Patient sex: M
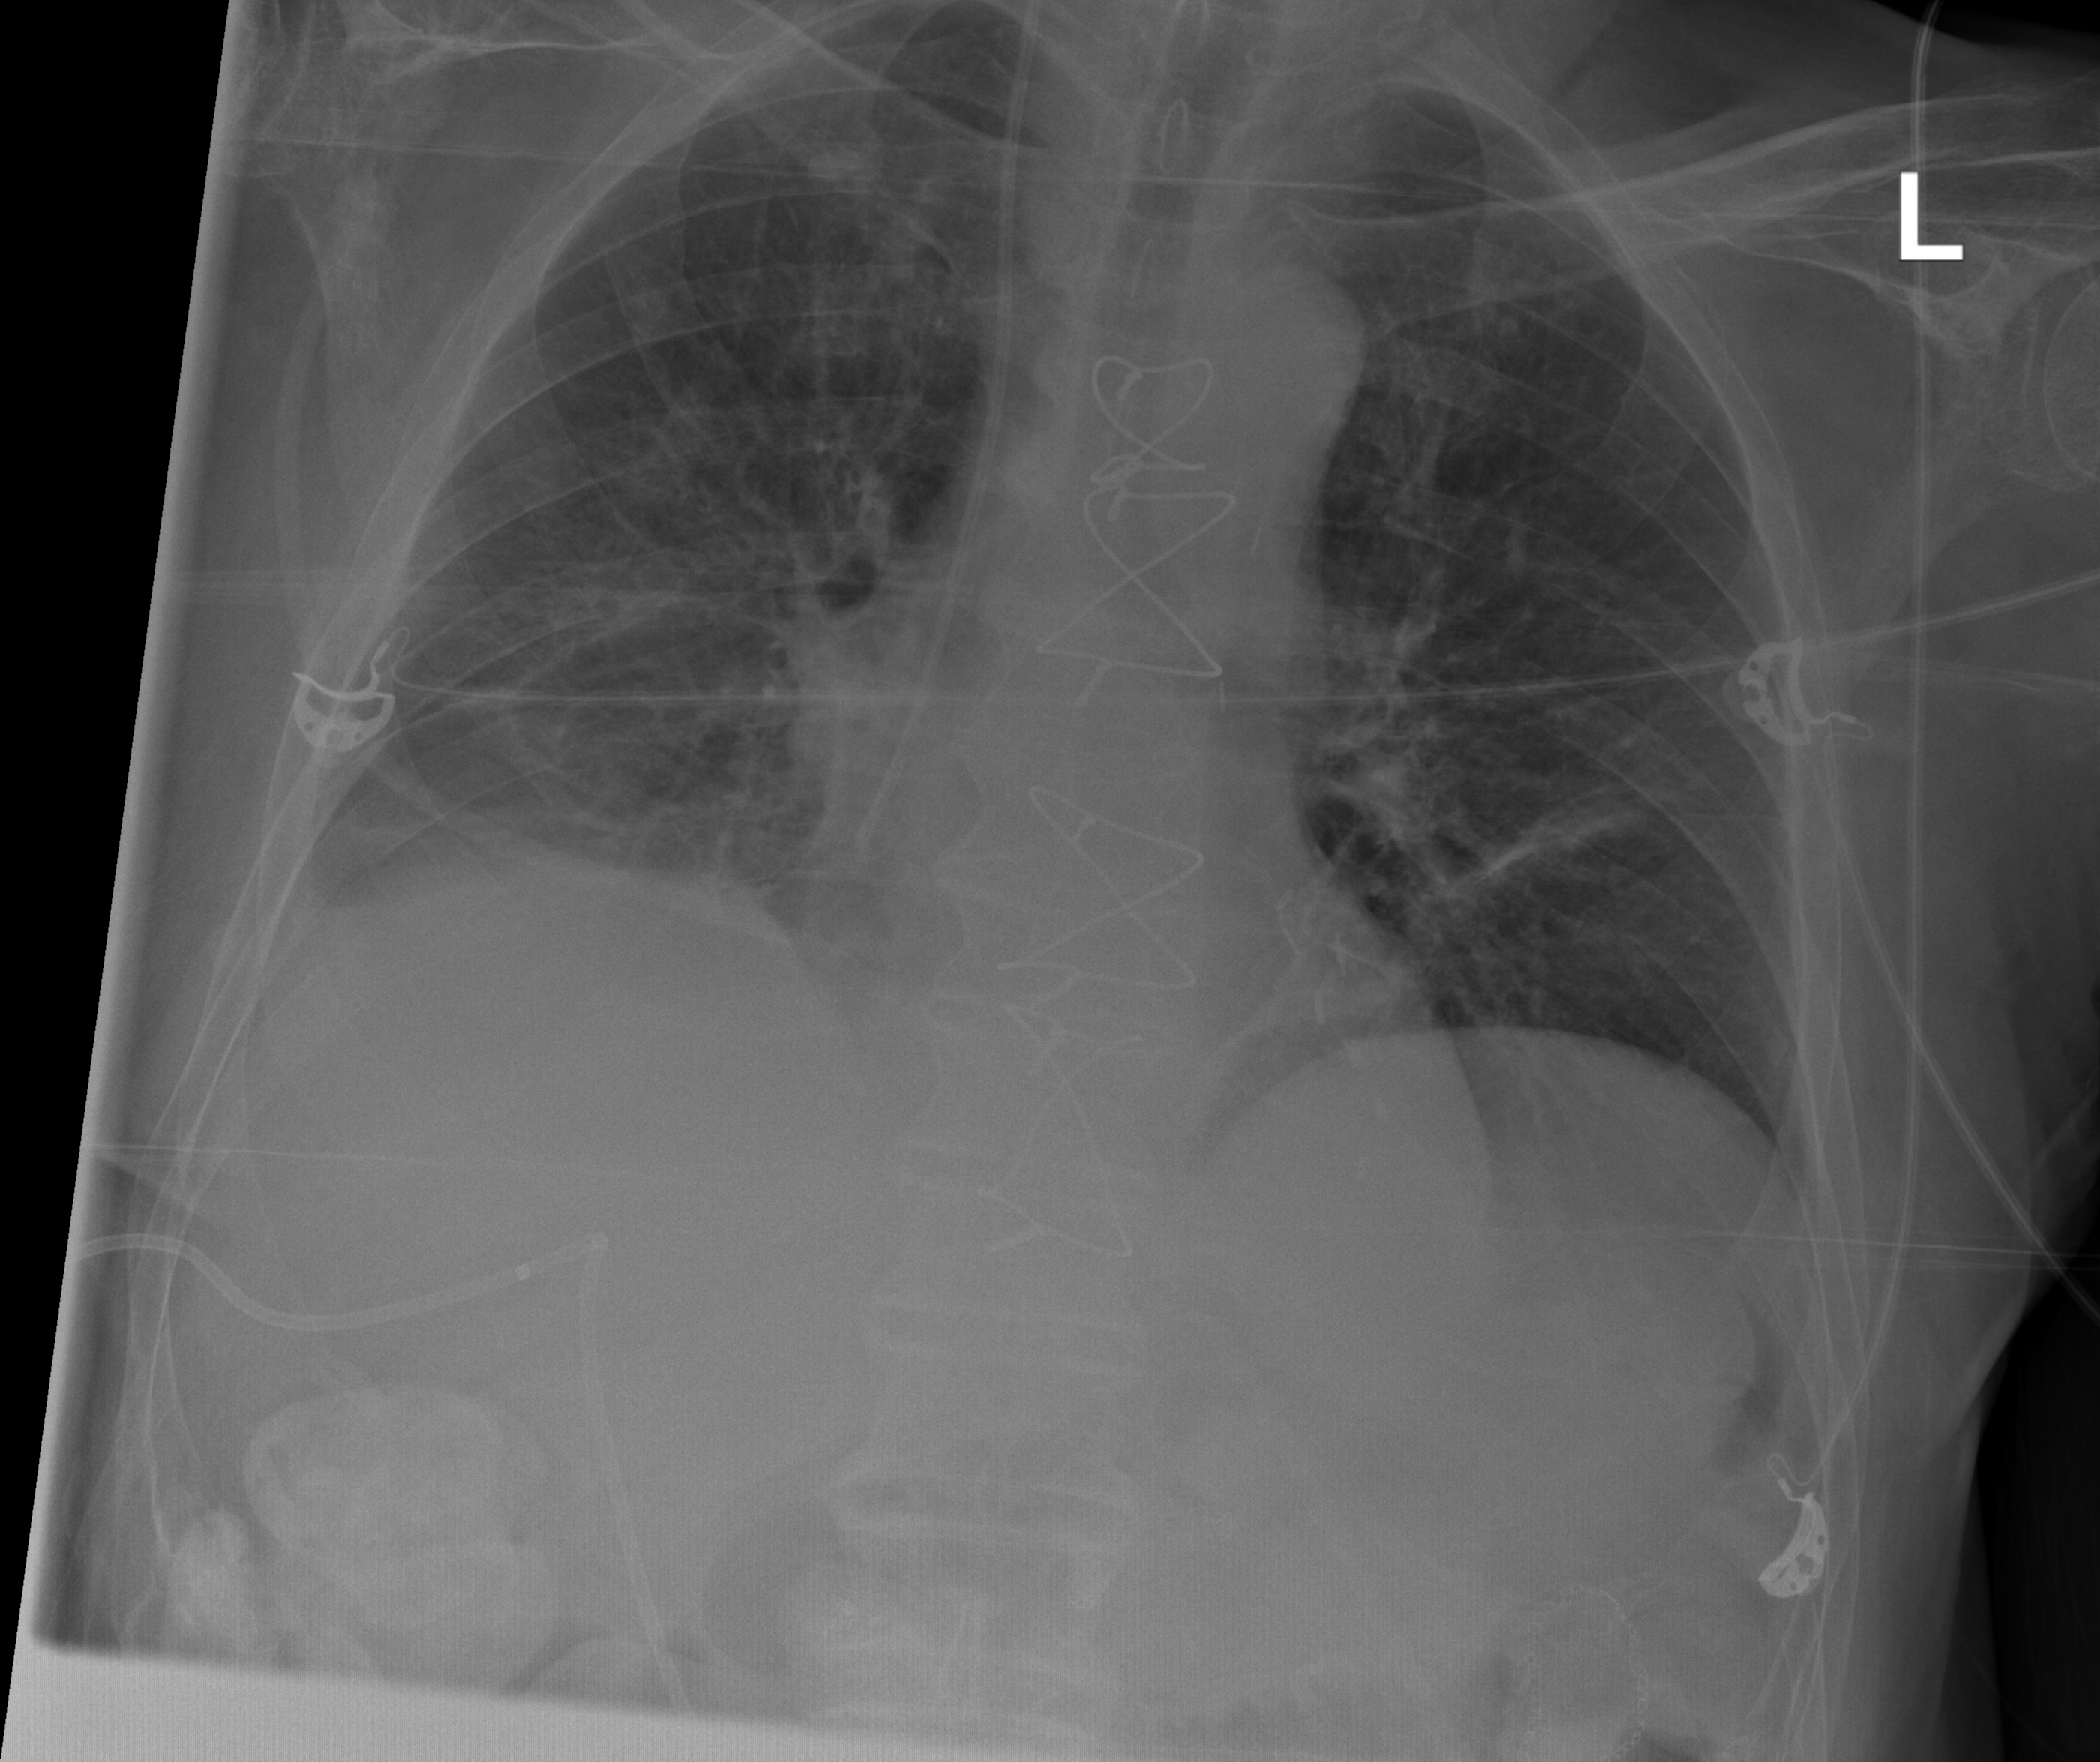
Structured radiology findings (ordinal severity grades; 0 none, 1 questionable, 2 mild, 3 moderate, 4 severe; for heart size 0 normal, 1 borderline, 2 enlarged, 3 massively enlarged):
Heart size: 0
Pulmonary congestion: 0
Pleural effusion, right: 2
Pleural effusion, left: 0
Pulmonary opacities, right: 0
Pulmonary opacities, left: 0
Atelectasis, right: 0
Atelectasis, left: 0